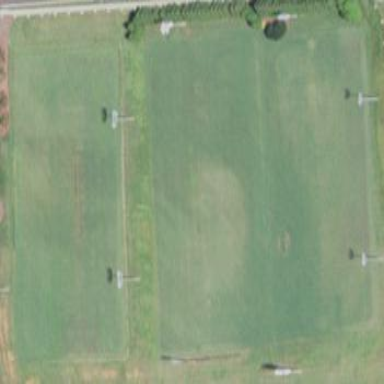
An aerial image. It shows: Lacrosse pitch for leisure sports activities.